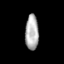
Tissue: skin
Cell type: Fibroblasts
Senescence score: 0.8113
Nuclear area (px): 455
Mean DAPI intensity: 177.066